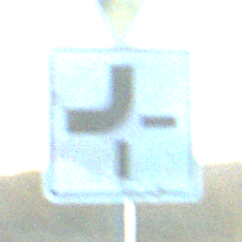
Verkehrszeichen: VerlaufVorfahrtsstrasse2
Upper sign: VorfahrtGewaehren
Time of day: SunriseSunset
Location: Outdoor (RoadRail)
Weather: PartlyCloudy
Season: NotSpecified
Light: Natural